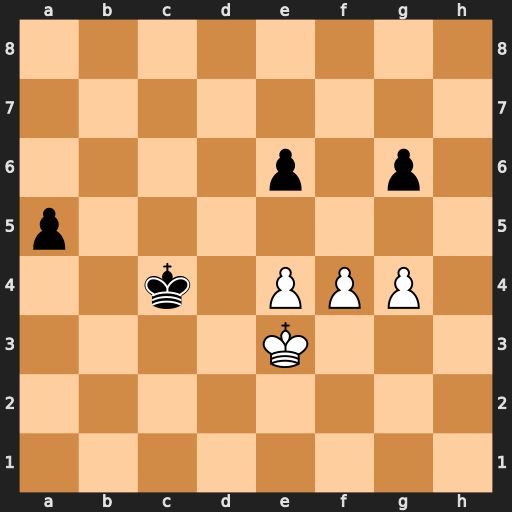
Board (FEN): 8/8/4p1p1/p7/2k1PPP1/4K3/8/8
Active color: w
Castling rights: -
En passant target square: -
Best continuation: g5 a4 Kd2 Kb3 Kc1